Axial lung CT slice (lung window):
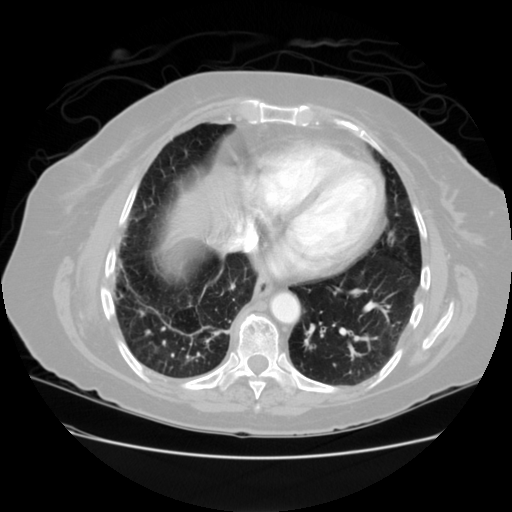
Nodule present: no